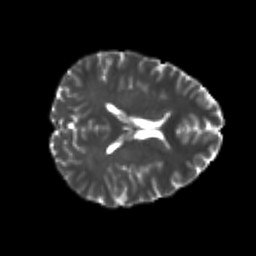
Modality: T2w
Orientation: axial
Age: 22
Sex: female
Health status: healthy
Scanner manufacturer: philips
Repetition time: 7.388 s
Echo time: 0.08599 s